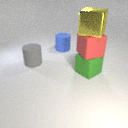
large yellow metal cube above large green rubber cube